Question: I want to make a navigation with collapsible search box in bootstrap, like wordpress twenty fourteen theme navigation can any one help me?
I want navigation something like this,

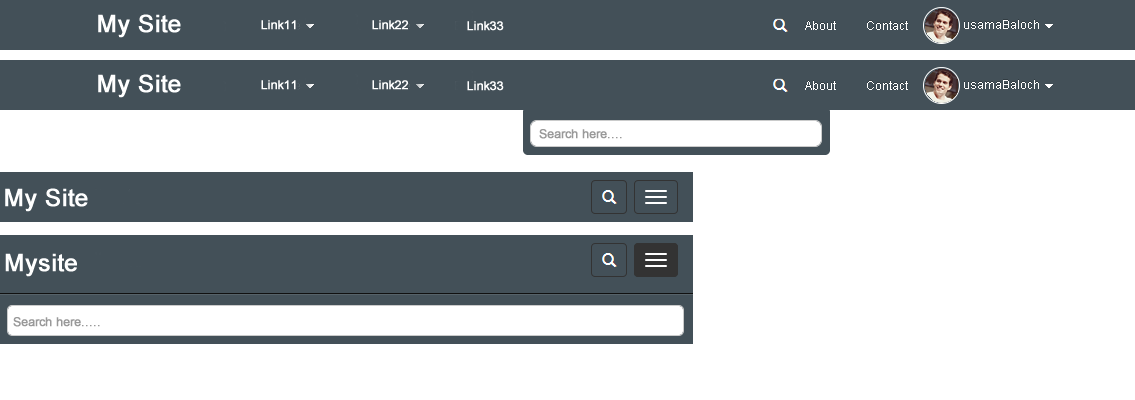
Answer: Depending on how much of that nav you want to duplicate, it's really just some tweaks to already existing bootstrap nav. But since duplicating the collapse-bar is tricky (for me anyways) here's a way using two search inputs, showing only one at a time, depending on device. And a popover for the tablet+ search.
<URL>
Search on tablet and larger ('hidden-xs' hides this search bar on phone):
'''
<a id="example" type="button" class="btn btn-default navbar-btn hidden-xs pull-right btn-link btn-blk" data-toggle="popover" data-placement="bottom" data-html="true" data-content="
<form class='form-inline' role='search'>
<div class='form-group'>
<input type='email' class='form-control' placeholder='Search'>
</div>
<button type='submit' class='btn btn-default'>Go!</button>
</form>" data-container="body">
<span class="glyphicon glyphicon-search"></span>
</a>
'''
Search on phone only:
'''
<form class="navbar-form navbar-left visible-xs" role="search">
<div class="form-group">
<input type="text" class="form-control" placeholder="Search">
</div>
<button type="submit" class="btn btn-default">Submit</button>
</form>
'''
Like I said.. not sure how much you want the styling to match your screenshots, but that's pretty close:)